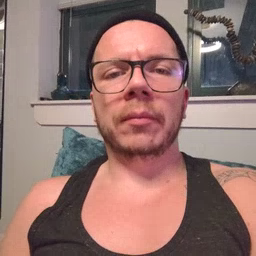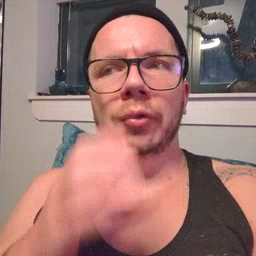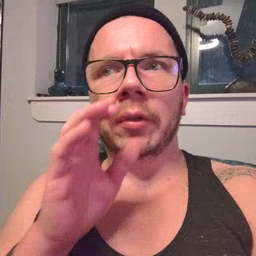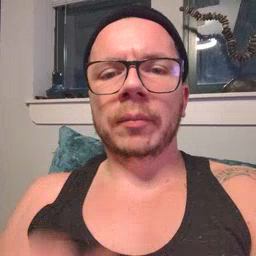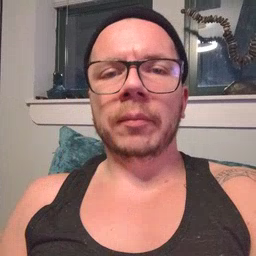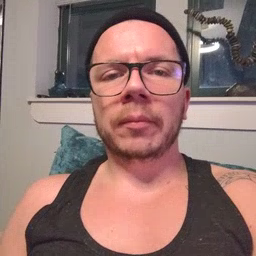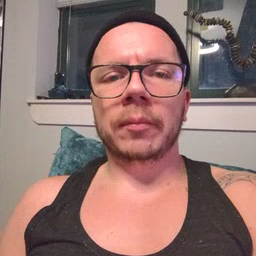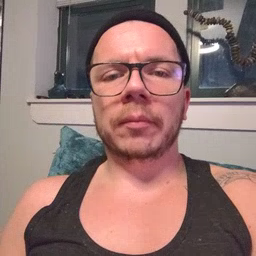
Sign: drink